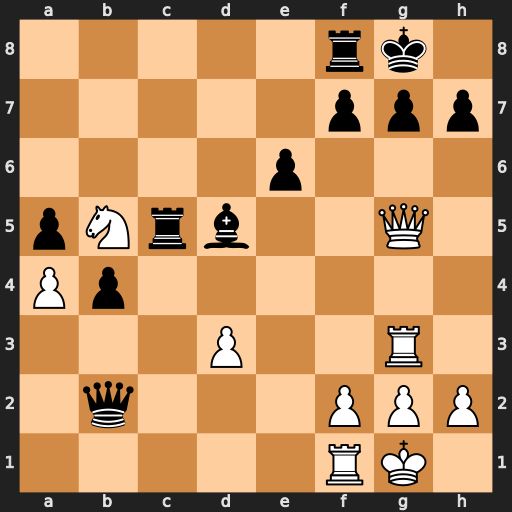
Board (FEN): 5rk1/5ppp/4p3/pNrb2Q1/Pp6/3P2R1/1q3PPP/5RK1
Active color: w
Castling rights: -
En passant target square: -
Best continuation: d4 g6 dxc5